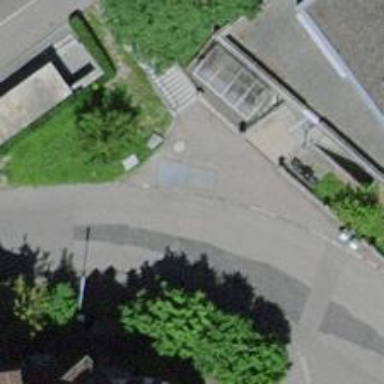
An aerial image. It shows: Kerb serving as barrier.